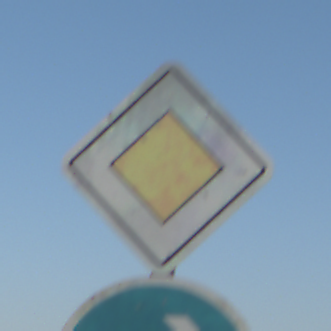
Verkehrszeichen: Vorfahrtsstrasse
Zusatzzeichen unten: VorgeschriebeneFahrtrichtungRechts
Umgebung: Outdoor, Nature
Tageszeit: MorningAfternoon
Wetter: Clear
Licht: Natural
Jahreszeit: Winter
Kontrast: HighContrast